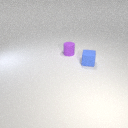
small blue rubber cube to the right of small purple rubber cylinder